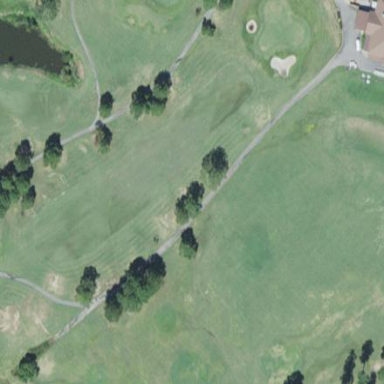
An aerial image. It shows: Grassy area designated as golf fairway.